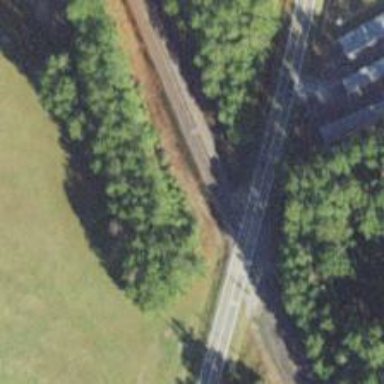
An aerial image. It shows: Level railway crossing with lights and barriers.